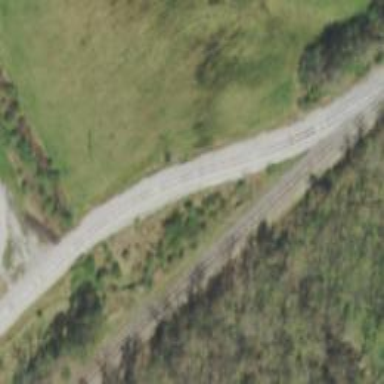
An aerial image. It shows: Rail spur service.